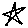
Label: star